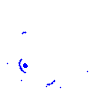
Particle: electron